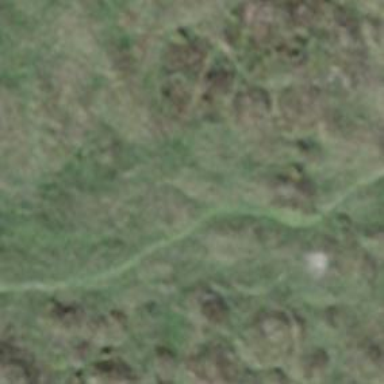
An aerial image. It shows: Path.